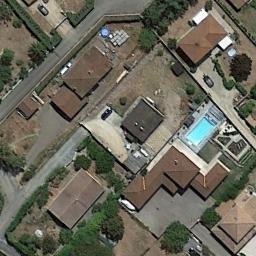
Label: medium_residential